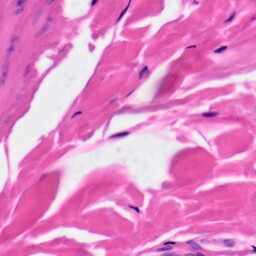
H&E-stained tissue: Skin